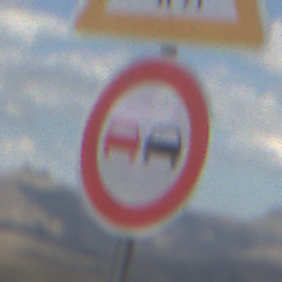
Verkehrszeichen: Ueberholverbot
Zusatzzeichen oben: ViehtriebRechts
Umgebung: Outdoor, Nature
Tageszeit: Midday
Wetter: PartlyCloudy
Licht: Natural
Jahreszeit: NotSpecified
Kontrast: LowContrast